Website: walmart
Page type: store-pickup
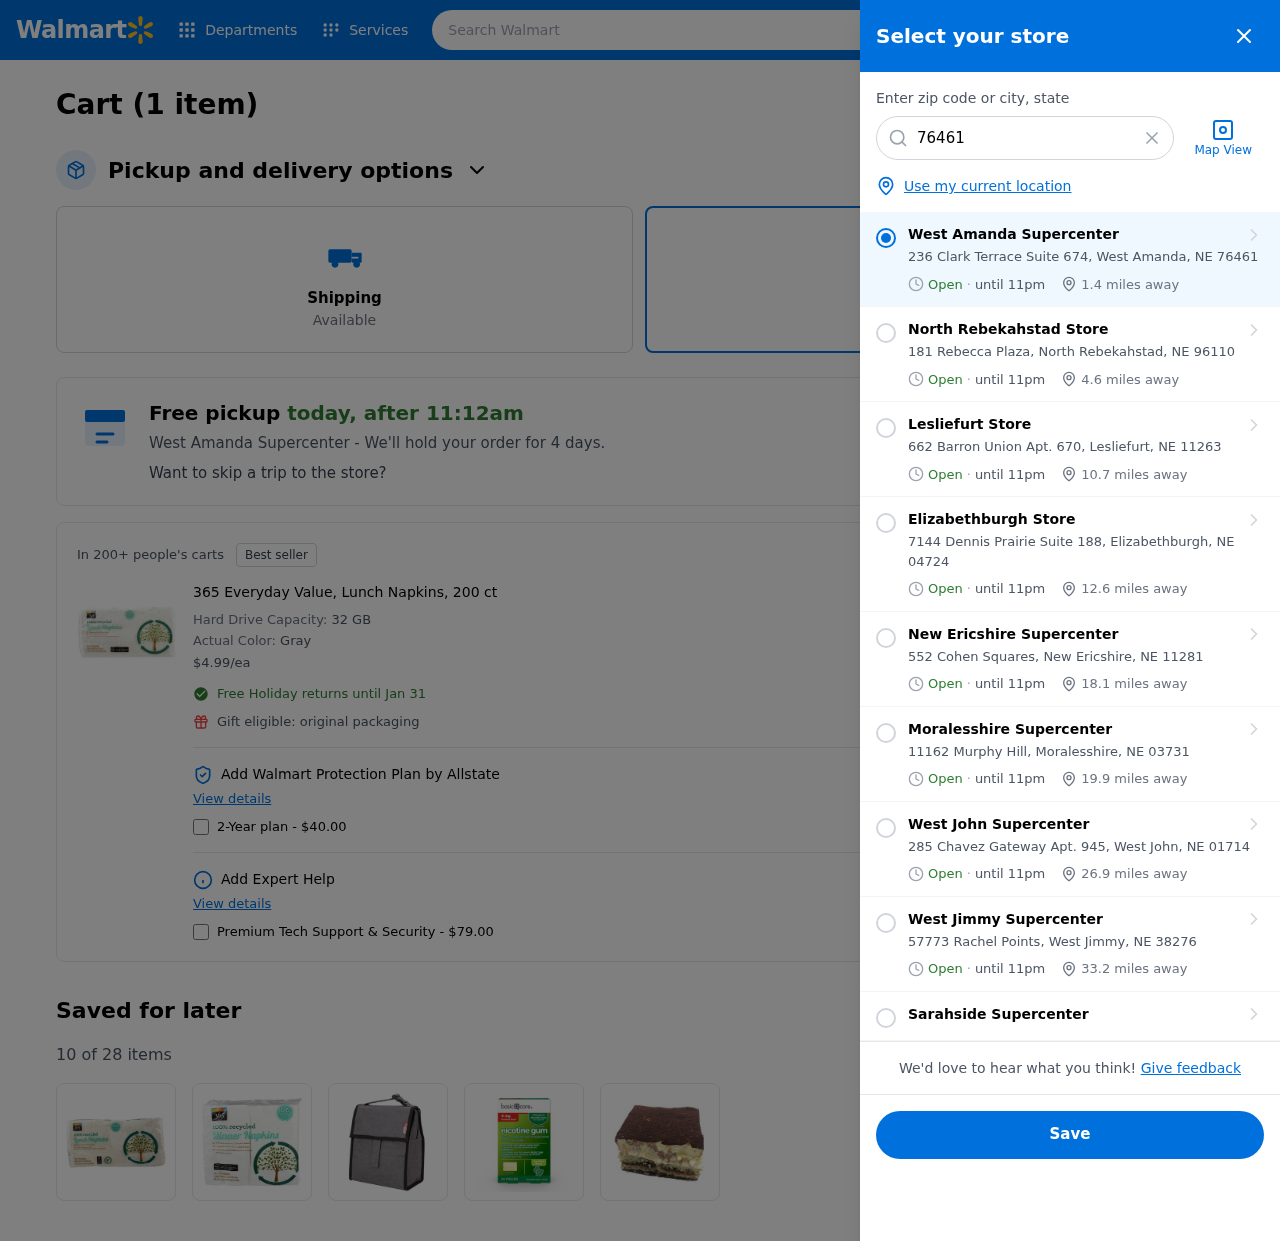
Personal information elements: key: PII_CITY
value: West Amanda
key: PII_CITY
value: West Amanda Supercenter
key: PII_CITY_STATE_ZIP
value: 236 Clark Terrace Suite 674, West Amanda, NE 76461
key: PII_LOCATION1_CITY
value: North Rebekahstad Store
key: PII_LOCATION1_CITY_STATE_ZIP
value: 181 Rebecca Plaza, North Rebekahstad, NE 96110
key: PII_LOCATION2_CITY
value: Lesliefurt Store
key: PII_LOCATION2_CITY_STATE_ZIP
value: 662 Barron Union Apt. 670, Lesliefurt, NE 11263
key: PII_LOCATION3_CITY
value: Elizabethburgh Store
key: PII_LOCATION3_CITY_STATE_ZIP
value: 7144 Dennis Prairie Suite 188, Elizabethburgh, NE 04724
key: PII_LOCATION4_CITY
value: New Ericshire Supercenter
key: PII_LOCATION4_CITY_STATE_ZIP
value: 552 Cohen Squares, New Ericshire, NE 11281
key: PII_LOCATION5_CITY
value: Moralesshire Supercenter
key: PII_LOCATION5_CITY_STATE_ZIP
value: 11162 Murphy Hill, Moralesshire, NE 03731
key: PII_LOCATION6_CITY
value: West John Supercenter
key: PII_LOCATION6_CITY_STATE_ZIP
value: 285 Chavez Gateway Apt. 945, West John, NE 01714
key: PII_LOCATION7_CITY
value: West Jimmy Supercenter
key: PII_LOCATION7_CITY_STATE_ZIP
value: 57773 Rachel Points, West Jimmy, NE 38276
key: PII_LOCATION8_CITY
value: Sarahside Supercenter
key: PII_POSTCODE
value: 76461
Product elements: key: PRODUCT1_NAME
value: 365 Everyday Value, Lunch Napkins, 200 ct
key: PRODUCT1_PRICE
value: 4.99
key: PRODUCT1_DESC
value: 32 GB
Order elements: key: ORDER_NUM_ITEMS
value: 1
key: ORDER_NUM_ITEMS
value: Cart (1 item)
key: ORDER_DELIVERY_DATE
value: today, after 11:12am
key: ORDER_ITEM1_QUANTITY
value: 1
Search elements: key: HEADER_SEARCH
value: Search Walmart
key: SEARCH_LOCATION
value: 76461